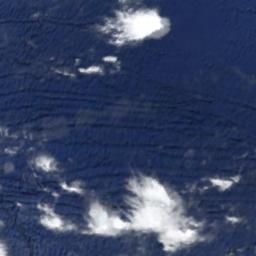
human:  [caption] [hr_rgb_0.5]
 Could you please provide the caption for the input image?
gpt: The cumulus clouds are located above the surface of the sea .

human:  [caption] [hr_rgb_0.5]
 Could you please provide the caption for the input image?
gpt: There was a little white cloud floating above the hill .

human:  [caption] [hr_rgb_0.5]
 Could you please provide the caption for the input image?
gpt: White clouds on blue sea .

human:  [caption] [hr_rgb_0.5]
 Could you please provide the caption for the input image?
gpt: The white cloud is above the farmland .

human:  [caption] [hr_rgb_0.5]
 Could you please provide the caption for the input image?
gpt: A few pieces of white clouds over a blue sea .